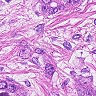
Metastatic tissue present: yes